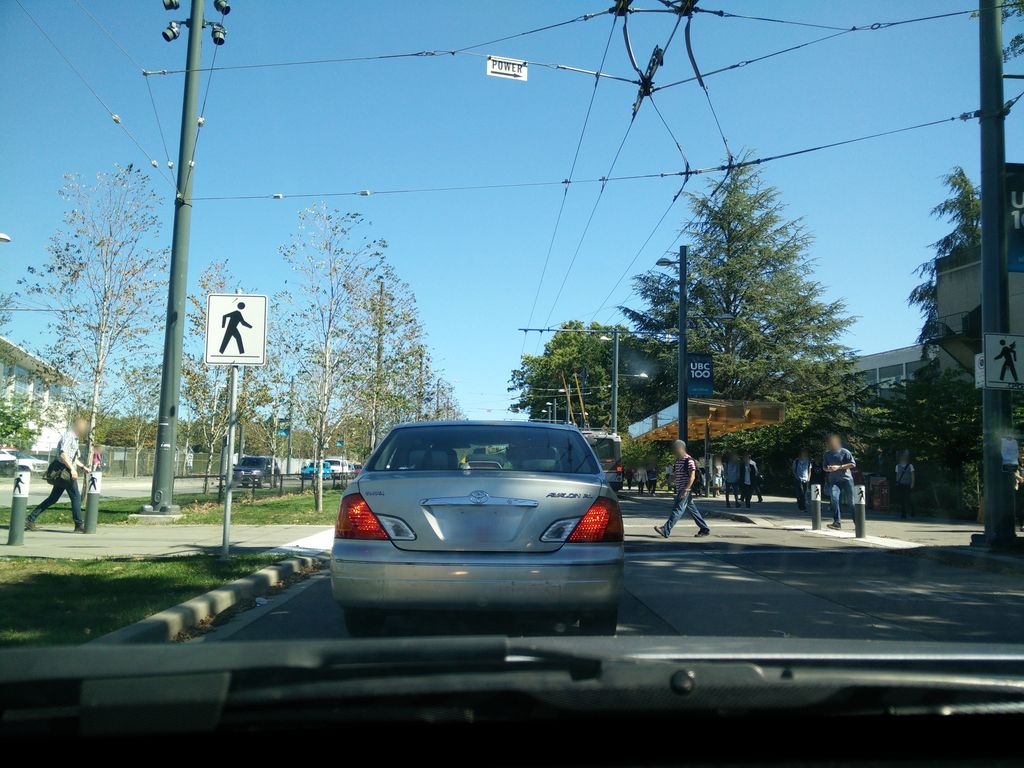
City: vancouver